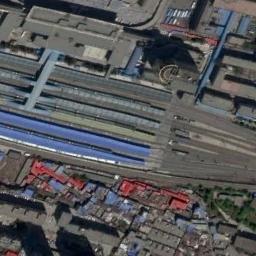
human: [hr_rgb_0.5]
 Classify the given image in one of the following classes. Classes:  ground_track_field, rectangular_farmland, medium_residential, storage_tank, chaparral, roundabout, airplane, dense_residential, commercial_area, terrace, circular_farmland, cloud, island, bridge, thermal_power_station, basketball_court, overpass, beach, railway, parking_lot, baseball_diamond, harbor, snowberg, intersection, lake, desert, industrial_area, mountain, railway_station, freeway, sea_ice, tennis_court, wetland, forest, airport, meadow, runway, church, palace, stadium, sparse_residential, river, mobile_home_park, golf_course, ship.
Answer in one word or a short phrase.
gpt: railway_station